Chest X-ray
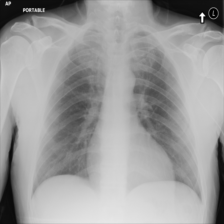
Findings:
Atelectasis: negative
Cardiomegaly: negative
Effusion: negative
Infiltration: negative
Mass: negative
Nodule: negative
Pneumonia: negative
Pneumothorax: negative
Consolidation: negative
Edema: negative
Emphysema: negative
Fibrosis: negative
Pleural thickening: negative
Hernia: negative